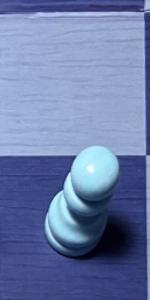
Label: Pawn_White